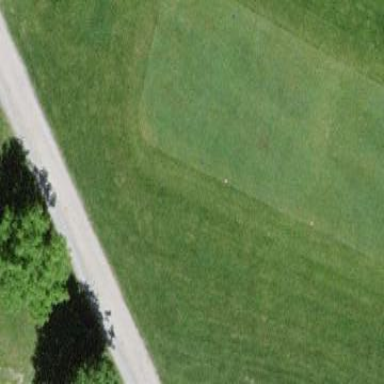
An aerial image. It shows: Grassy area designated as golf tee.